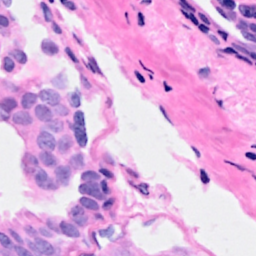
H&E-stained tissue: Breast